Question: I'm trying to delete selected doc from 'viewPanel1'. The view is categorized ( can be > 1 category ) and is listing documents from 2 different datasources, let say: 'Cdoc' and 'Pdoc'. These docs. are linked by a common field.
my scenario: If the users select a 'Cdoc' => the delete action will take place to the respective 'Cdoc' but also for the all 'Pdoc' being in the same category. If the user selects a 'Pdoc' => delete just the 'Pdoc'. Also, I would like to add some confirmation text with some information ( Value fields ) from the selected documents.

I tried the following
'''
var viewPanel=getComponent("viewPanel1");
var docIDArray=viewPanel.getSelectedIds();
for(i=0;i < docIDArray.length;i++){
var docId=docIDArray[i];
var doc=database.getDocumentByID(docId);
var formName = (doc == null)? null : doc.getItemValueString("Form");
if( formName =="fmPersContact" ){
.....
} // in this case, it works OK.
else if ( formName =="fmCompanie" ){ // here if I selected > 1 Cdoc, it deletes just one Cdoc + the respective PDocs.
var doc:NotesDocument = null;
doc=database.getDocumentByID(docId);
var ky:java.util.Vector = new java.util.Vector();
ky.add(doc.getItemValueString("txt_NumeCompanie"));
'''
... // delete method
}
Could you tell me what I did wrong and what am I missing in the above code? thanks for your time!
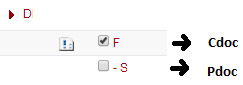
Answer: The first thing you want to do is confirm. Unlike Lotusscript, you cannot use a function in the middle of a script to open the confirm dialog and get the answer. To do this, I recommend using the confirm simple action before going into an execute script simple action.
'''
<xp:button
value="delete"
id="button1"
>
<xp:eventHandler event="onclick" submit="true" refreshMode="complete">
<xp:this.action>
<xp:actionGroup>
<xp:confirm message="Are you certain?"></xp:confirm>
<xp:executeScript
script="#{javascript:doSomething();}"
>
</xp:executeScript>
</xp:actionGroup>
</xp:this.action></xp:eventHandler></xp:button>
'''
In the past, I have also used built my own dialogs with the extension library, filled the text in with SSJS and then called the doWhatever() or close() from the dialog itself. This is not the best solution as it requires an update from the server to get the string. The best solution would be, as Paul Withers says, to use CSJS to perform the confirmation. I have yet to do this though.
For your delete function, I recommend getting the document you want to delete, then tell whether it is a P- or C- doc, either by the form name or whatever mechanism you use, and then either delete the single document or by getting a documentcollection from the view by using getAllDocumentsBykey(), then iterating through them all, deleting them one by one.
'''
var ky:java.util.Vector = new java.util.Vector();
ky.add("MainCat");
ky.add("subCat");
ky.add("subCat2");
var vw:NotesView = database.getView("vw_myView");
var docs:NotesDocumentCollection = vw.getAllDocumentsByKey(ky);
//... delete stuff...
//dont forget to recycle
'''
I recommend the following to get the form name:
'''
var getSelectedDoc = function(){
var vwPnl = getComponent("viewpanel");
var ids = vwPnl.getSelectedIds();
var id = null;
var doc:NotesDocument = null;
if(ids.length > 0){ //could use for loop var i = 0; i < ids.length;i++
id = ids[0]; //could pack all ids into java.util.ArrayList and return that list to work on further
//be warned that if the user selects a parent doc and those automatically deleted by it that you need a mechanism to check if the document was already deleted!
}
if(id != null){
doc = database.getDocumentByID(id);
}
return doc;
}
var doc = getSelectedDoc();
var formName = (doc == null)? null : doc.getItemValueString("form");
if(PDOC_FORM_NAME.equalsIgnoreCase(formName)){
deleteFunctionComplete(doc);
} else if (CDOC_FORM_NAME.equalsIgnoreCase(formName)){
deleteFunctionTwo(doc);
} else {
// uh-oh
}
'''
this also allows you to have the document in case you want to delete it right away.
If Cdoc should delete more than one document, then yes. You should be using the getAllDocumentsBykey keeping in mind that the view needs to be built for it. By that I mean if you have a view with one single category, there is no issue, just plug in the string and you are fine. If you have a view with three categories, you cannot feed a vector into the getalldocs function with only two values, it must be all three. So, you want to delete all for "mycomp" with the underlying pdocs "Greg" "Sally "Bob", just use alldocsbykey("mycomp"), if the view looks like:
mycomp
---Greg
---Sally
---Bob
but if the view looks like
Poland
---mycomp
------Greg
------Sally
------Bob
then the a vector with poland and mycomp must be used. "poland" does not get the correct documents. --just an fyi and pitfall that is sometimes had.
I prefer this loop style to remove docs
'''
var doc_temp:NotesDocument = null;
var doc_toDelete:NotesDocument = null;
var coll_docs:NotesDocumentCollection = ...; //get document collection
var doc_nextDoc = coll_docs.getFirstDocument();
while(doc_nextDoc != null){
doc_temp = doc_nextDoc; //set document to delete
doc_nextDoc = coll_docs.getNextDocument(doc_nextDoc); // set next document before deletion
try{
doc_temp.remove(true);//lots of errors can happen here, such as ACL settings
} catch(e) {
//handle, or just break
} finally{
if(doc_temp != null) try{doc_temp.recycle()} catch(e){}// try to recycle, could also cause errors
doc_temp = null;// for the sense of completeness
}
}
'''
of course you are only deleting one Pdoc, the way you have that set up, you are only ever returning one document. You could expand the getSelectedDoc() to put all selected documents into an java.util.ArrayList or something, and then use that arraylist to delete more than one at a time, but that could be dangerous depending on what you do because NotesDocuments are not serialisable. In that case, I recommend using the same code that you use for getSelected doc, use a for loop to get the document IDs, get the document, if the document is not null, then delete.
The way this is currently set up, no Vector is necessary.
If you have a view with a category and sub category and you want to get all the documents in that sub category, then you must use a vector to get at it. If you include a simple string or a vector with only one value, then the documents in the sub category will not be returned. The vector can be thought of as "cat1", "subcat", "furtherSubCat"
Furthermore, there is no check here to see if the string returned from the document is empty. This should be done. There is also no check to see if the DocumentCollection is empty. This should also be done. My expectation is that there is an issue retrieving the collection based on above mentioned reasons.